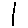
Label: line